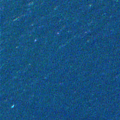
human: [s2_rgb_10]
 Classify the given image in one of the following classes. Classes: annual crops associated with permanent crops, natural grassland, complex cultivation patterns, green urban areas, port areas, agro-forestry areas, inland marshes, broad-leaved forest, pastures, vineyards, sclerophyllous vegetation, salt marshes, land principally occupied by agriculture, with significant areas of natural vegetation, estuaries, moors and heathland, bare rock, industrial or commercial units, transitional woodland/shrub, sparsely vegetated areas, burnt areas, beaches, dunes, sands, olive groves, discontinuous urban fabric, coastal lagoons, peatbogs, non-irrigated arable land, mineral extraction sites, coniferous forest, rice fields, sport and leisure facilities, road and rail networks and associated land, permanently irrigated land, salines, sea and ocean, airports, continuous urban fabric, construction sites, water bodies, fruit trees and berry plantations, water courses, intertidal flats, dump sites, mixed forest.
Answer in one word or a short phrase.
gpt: sea and ocean